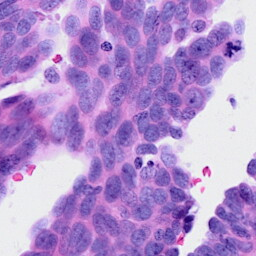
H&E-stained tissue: Ovarian